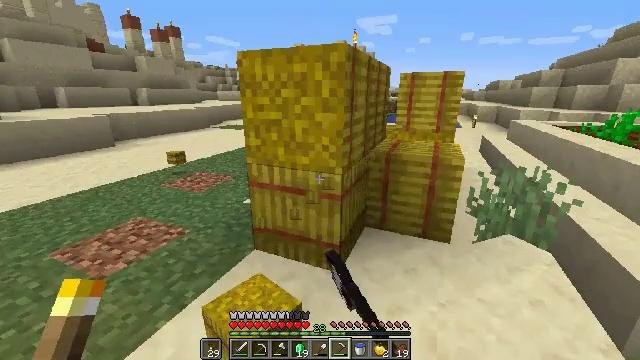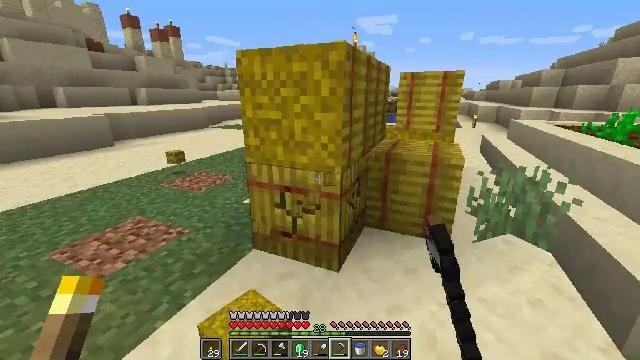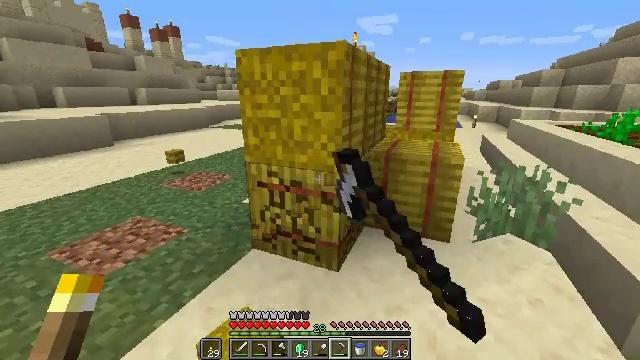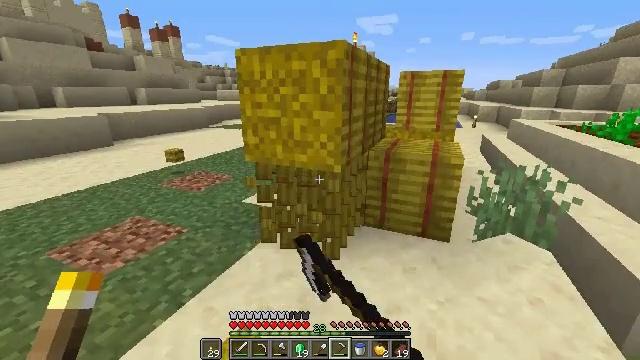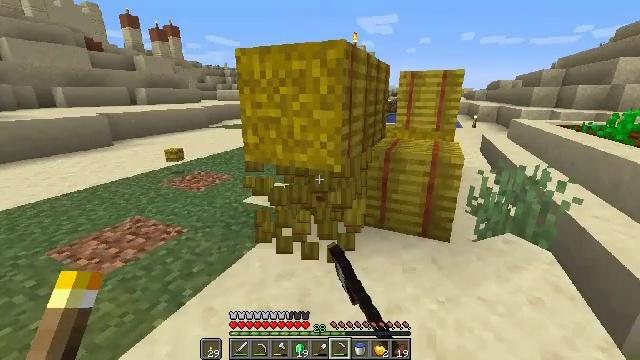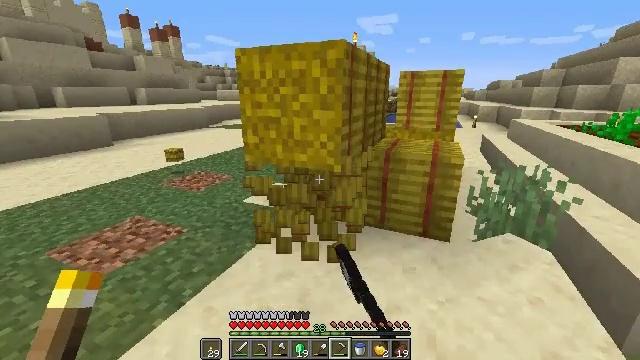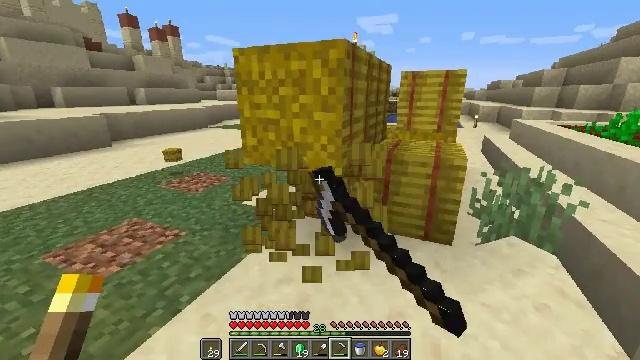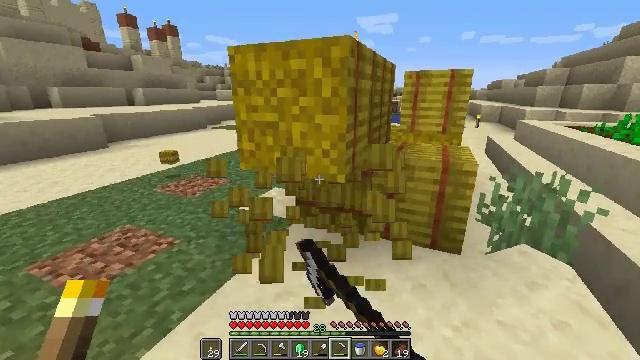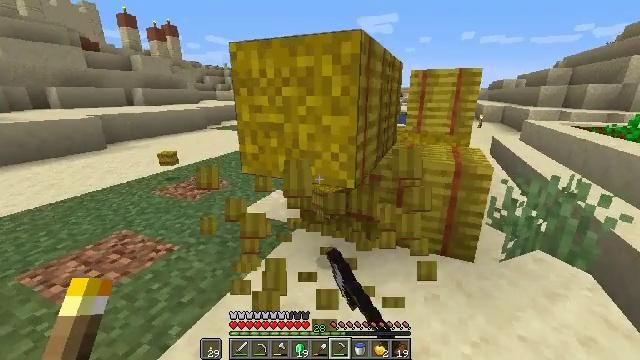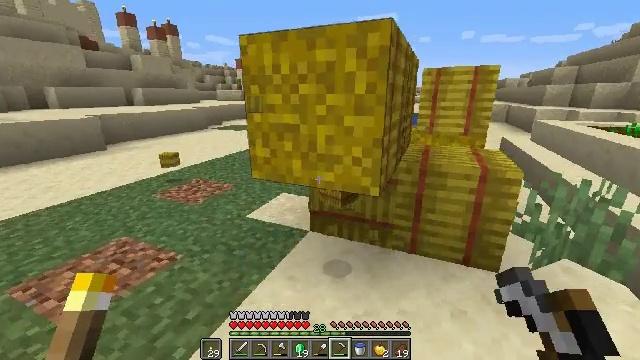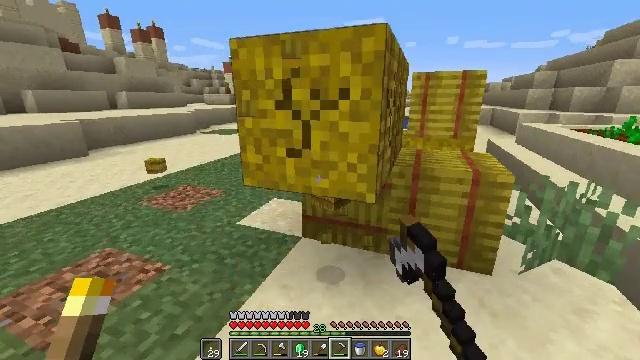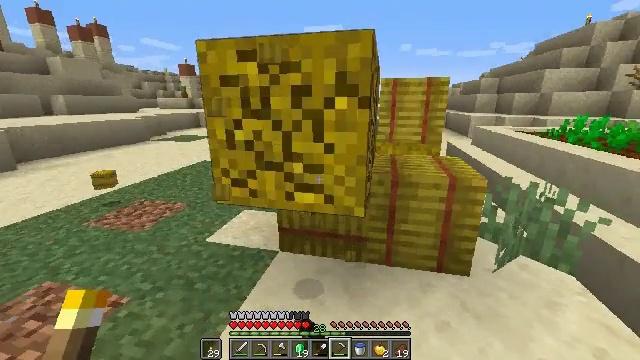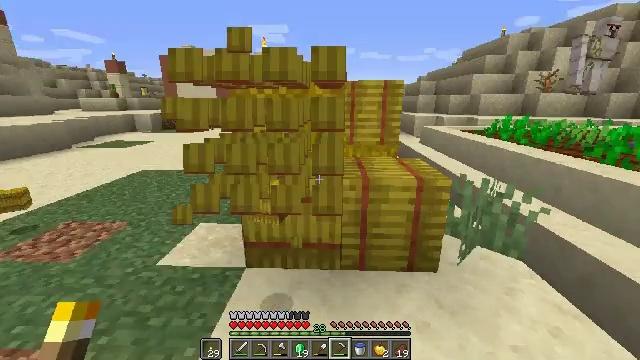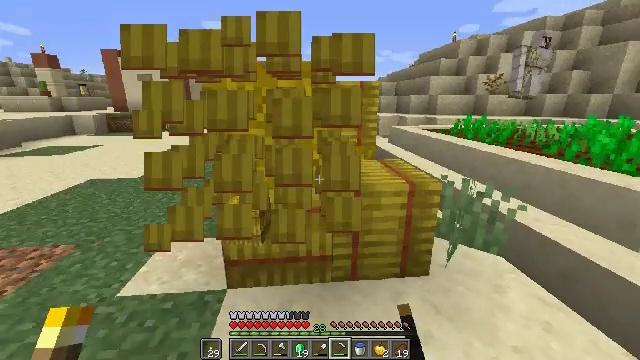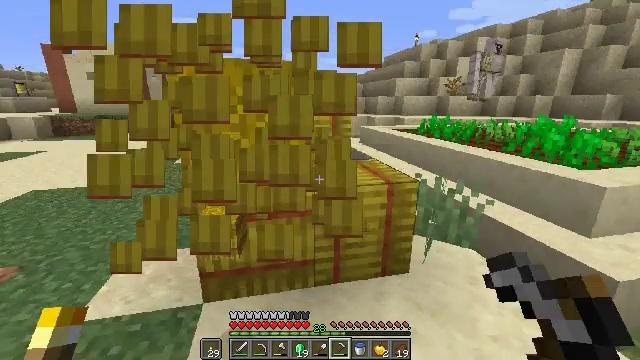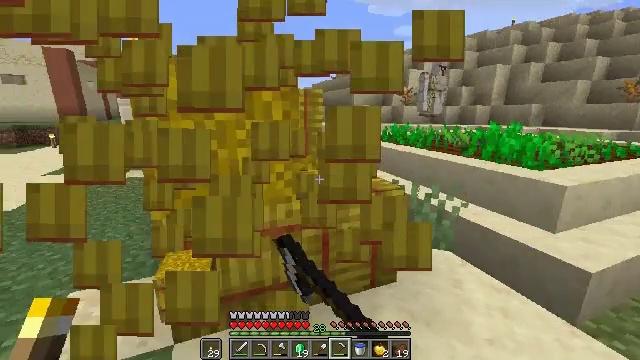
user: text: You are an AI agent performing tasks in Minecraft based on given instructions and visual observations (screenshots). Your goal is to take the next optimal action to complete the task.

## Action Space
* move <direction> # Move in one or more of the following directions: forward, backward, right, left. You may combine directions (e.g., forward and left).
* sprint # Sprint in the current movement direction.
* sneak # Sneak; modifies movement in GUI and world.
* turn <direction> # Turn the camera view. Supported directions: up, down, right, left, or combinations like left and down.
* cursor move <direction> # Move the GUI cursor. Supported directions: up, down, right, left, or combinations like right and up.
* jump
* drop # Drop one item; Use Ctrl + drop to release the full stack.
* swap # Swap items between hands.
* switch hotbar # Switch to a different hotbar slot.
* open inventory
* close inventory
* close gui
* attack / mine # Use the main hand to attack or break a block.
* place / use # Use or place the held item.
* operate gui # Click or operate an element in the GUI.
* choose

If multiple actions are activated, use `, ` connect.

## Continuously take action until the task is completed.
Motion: motion action
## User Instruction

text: Attack the hay block to get hay.
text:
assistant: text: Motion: attack / mine
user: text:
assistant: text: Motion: attack / mine
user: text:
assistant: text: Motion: attack / mine
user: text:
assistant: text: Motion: attack / mine
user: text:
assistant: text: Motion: attack / mine
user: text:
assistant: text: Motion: move forward, attack / mine
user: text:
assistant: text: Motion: move forward, attack / mine
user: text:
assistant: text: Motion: move forward and move left, attack / mine
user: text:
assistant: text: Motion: move forward and move left, attack / mine
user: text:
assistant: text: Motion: move forward and move left, turn right, attack / mine
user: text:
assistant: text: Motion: move forward and move left, turn right, attack / mine
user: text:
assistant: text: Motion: move forward and move left, turn right, attack / mine
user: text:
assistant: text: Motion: move forward and move left, turn right, attack / mine
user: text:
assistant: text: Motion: move forward and move left, turn right, attack / mine
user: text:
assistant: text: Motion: move forward and move left, turn right and up, attack / mine
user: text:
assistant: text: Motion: move forward and move left, turn right, attack / mine
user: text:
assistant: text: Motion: move left, turn right and up, attack / mine
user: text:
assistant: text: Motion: move left, attack / mine
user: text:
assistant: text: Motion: move left, attack / mine
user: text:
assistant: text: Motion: move left, turn right, attack / mine
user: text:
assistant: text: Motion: move left, turn right, attack / mine
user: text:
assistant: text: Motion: move left, turn right, attack / mine
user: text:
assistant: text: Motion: move left, attack / mine
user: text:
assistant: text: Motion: move left, attack / mine
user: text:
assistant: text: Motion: move left
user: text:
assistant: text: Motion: move left, turn right and down
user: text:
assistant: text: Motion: move left, turn right and down
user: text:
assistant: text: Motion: move left, turn right and down
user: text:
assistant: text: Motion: move left, turn right and down
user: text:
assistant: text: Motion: move left, turn right and down